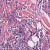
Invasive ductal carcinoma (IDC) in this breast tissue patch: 1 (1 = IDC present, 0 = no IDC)